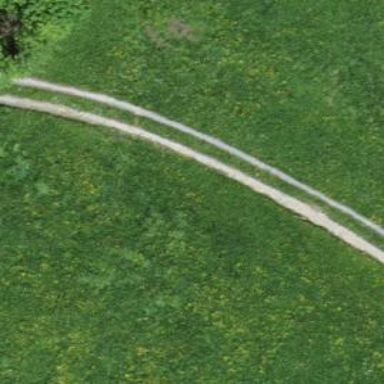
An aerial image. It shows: Track road with fine gravel surface.